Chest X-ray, PA view. Patient: 40 years old, sex M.
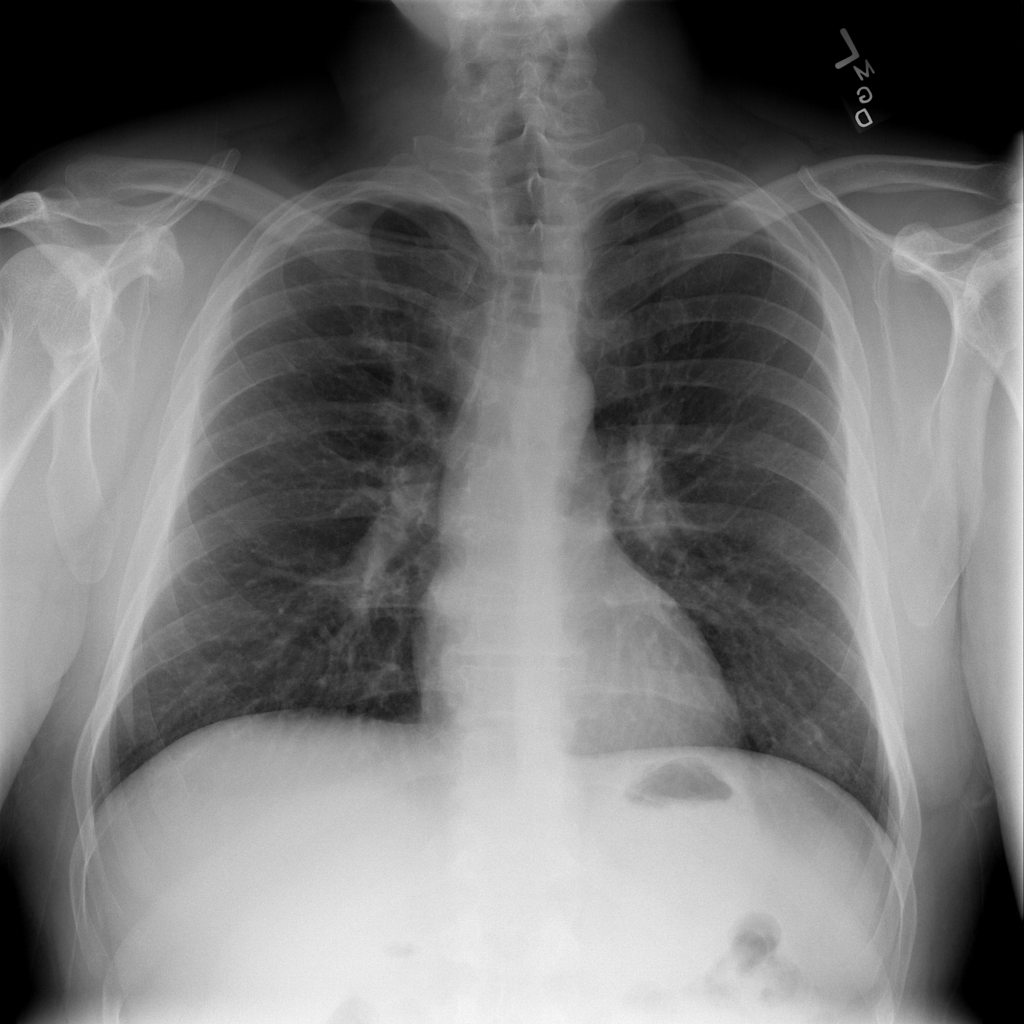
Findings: No Finding